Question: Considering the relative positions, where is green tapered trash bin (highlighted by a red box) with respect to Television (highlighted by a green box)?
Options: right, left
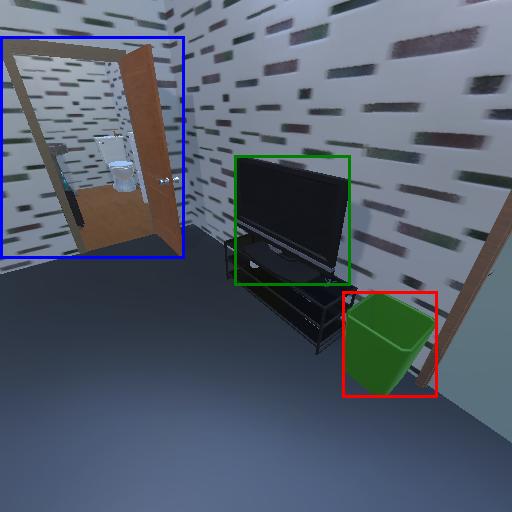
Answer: right